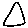
Label: triangle